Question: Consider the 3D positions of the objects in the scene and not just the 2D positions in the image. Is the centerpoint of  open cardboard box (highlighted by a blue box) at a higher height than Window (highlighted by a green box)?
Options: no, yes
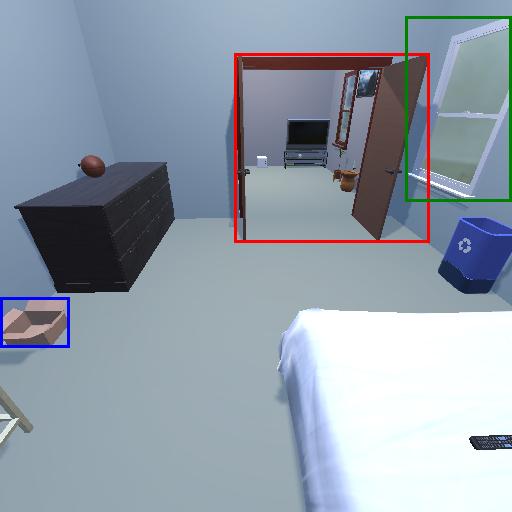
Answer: no